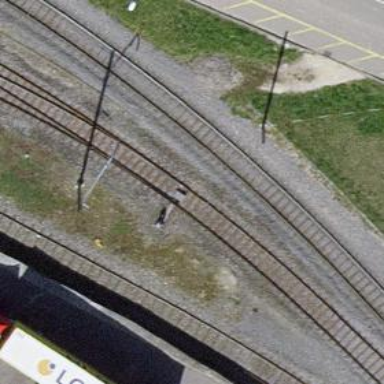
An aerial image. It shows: Railway switch.